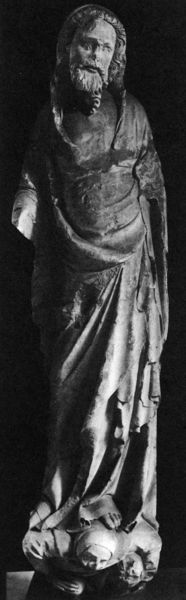
Titel: Apostel (ursprünglich am West-Portal der Überwasserkirche)
Institution: Münster, Landesmuseum zu Münster
Schlagwörter: fuß, hand, mann, weiß, brust, frau, holz, köpfe, rücken, schwarz, alt, bart, falten, gesicht, kleidung, stehen, stein, figur, gewand, haare, lange haare, stehend, gebeugt, gotik, skulptur, statue, füße, kopftuch, zehen, stola, foto, barfuss, schwarzweiß, christus, jesus, toga, heiliger, beschädigt, figr, leidensmann, bodest, steht auf teufel